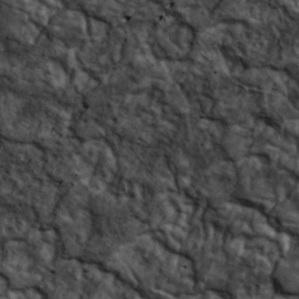
Label: non_frost